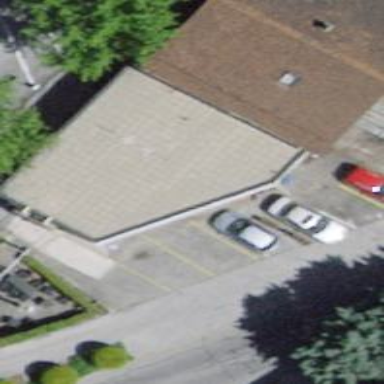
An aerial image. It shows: Car repair shop.